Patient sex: M
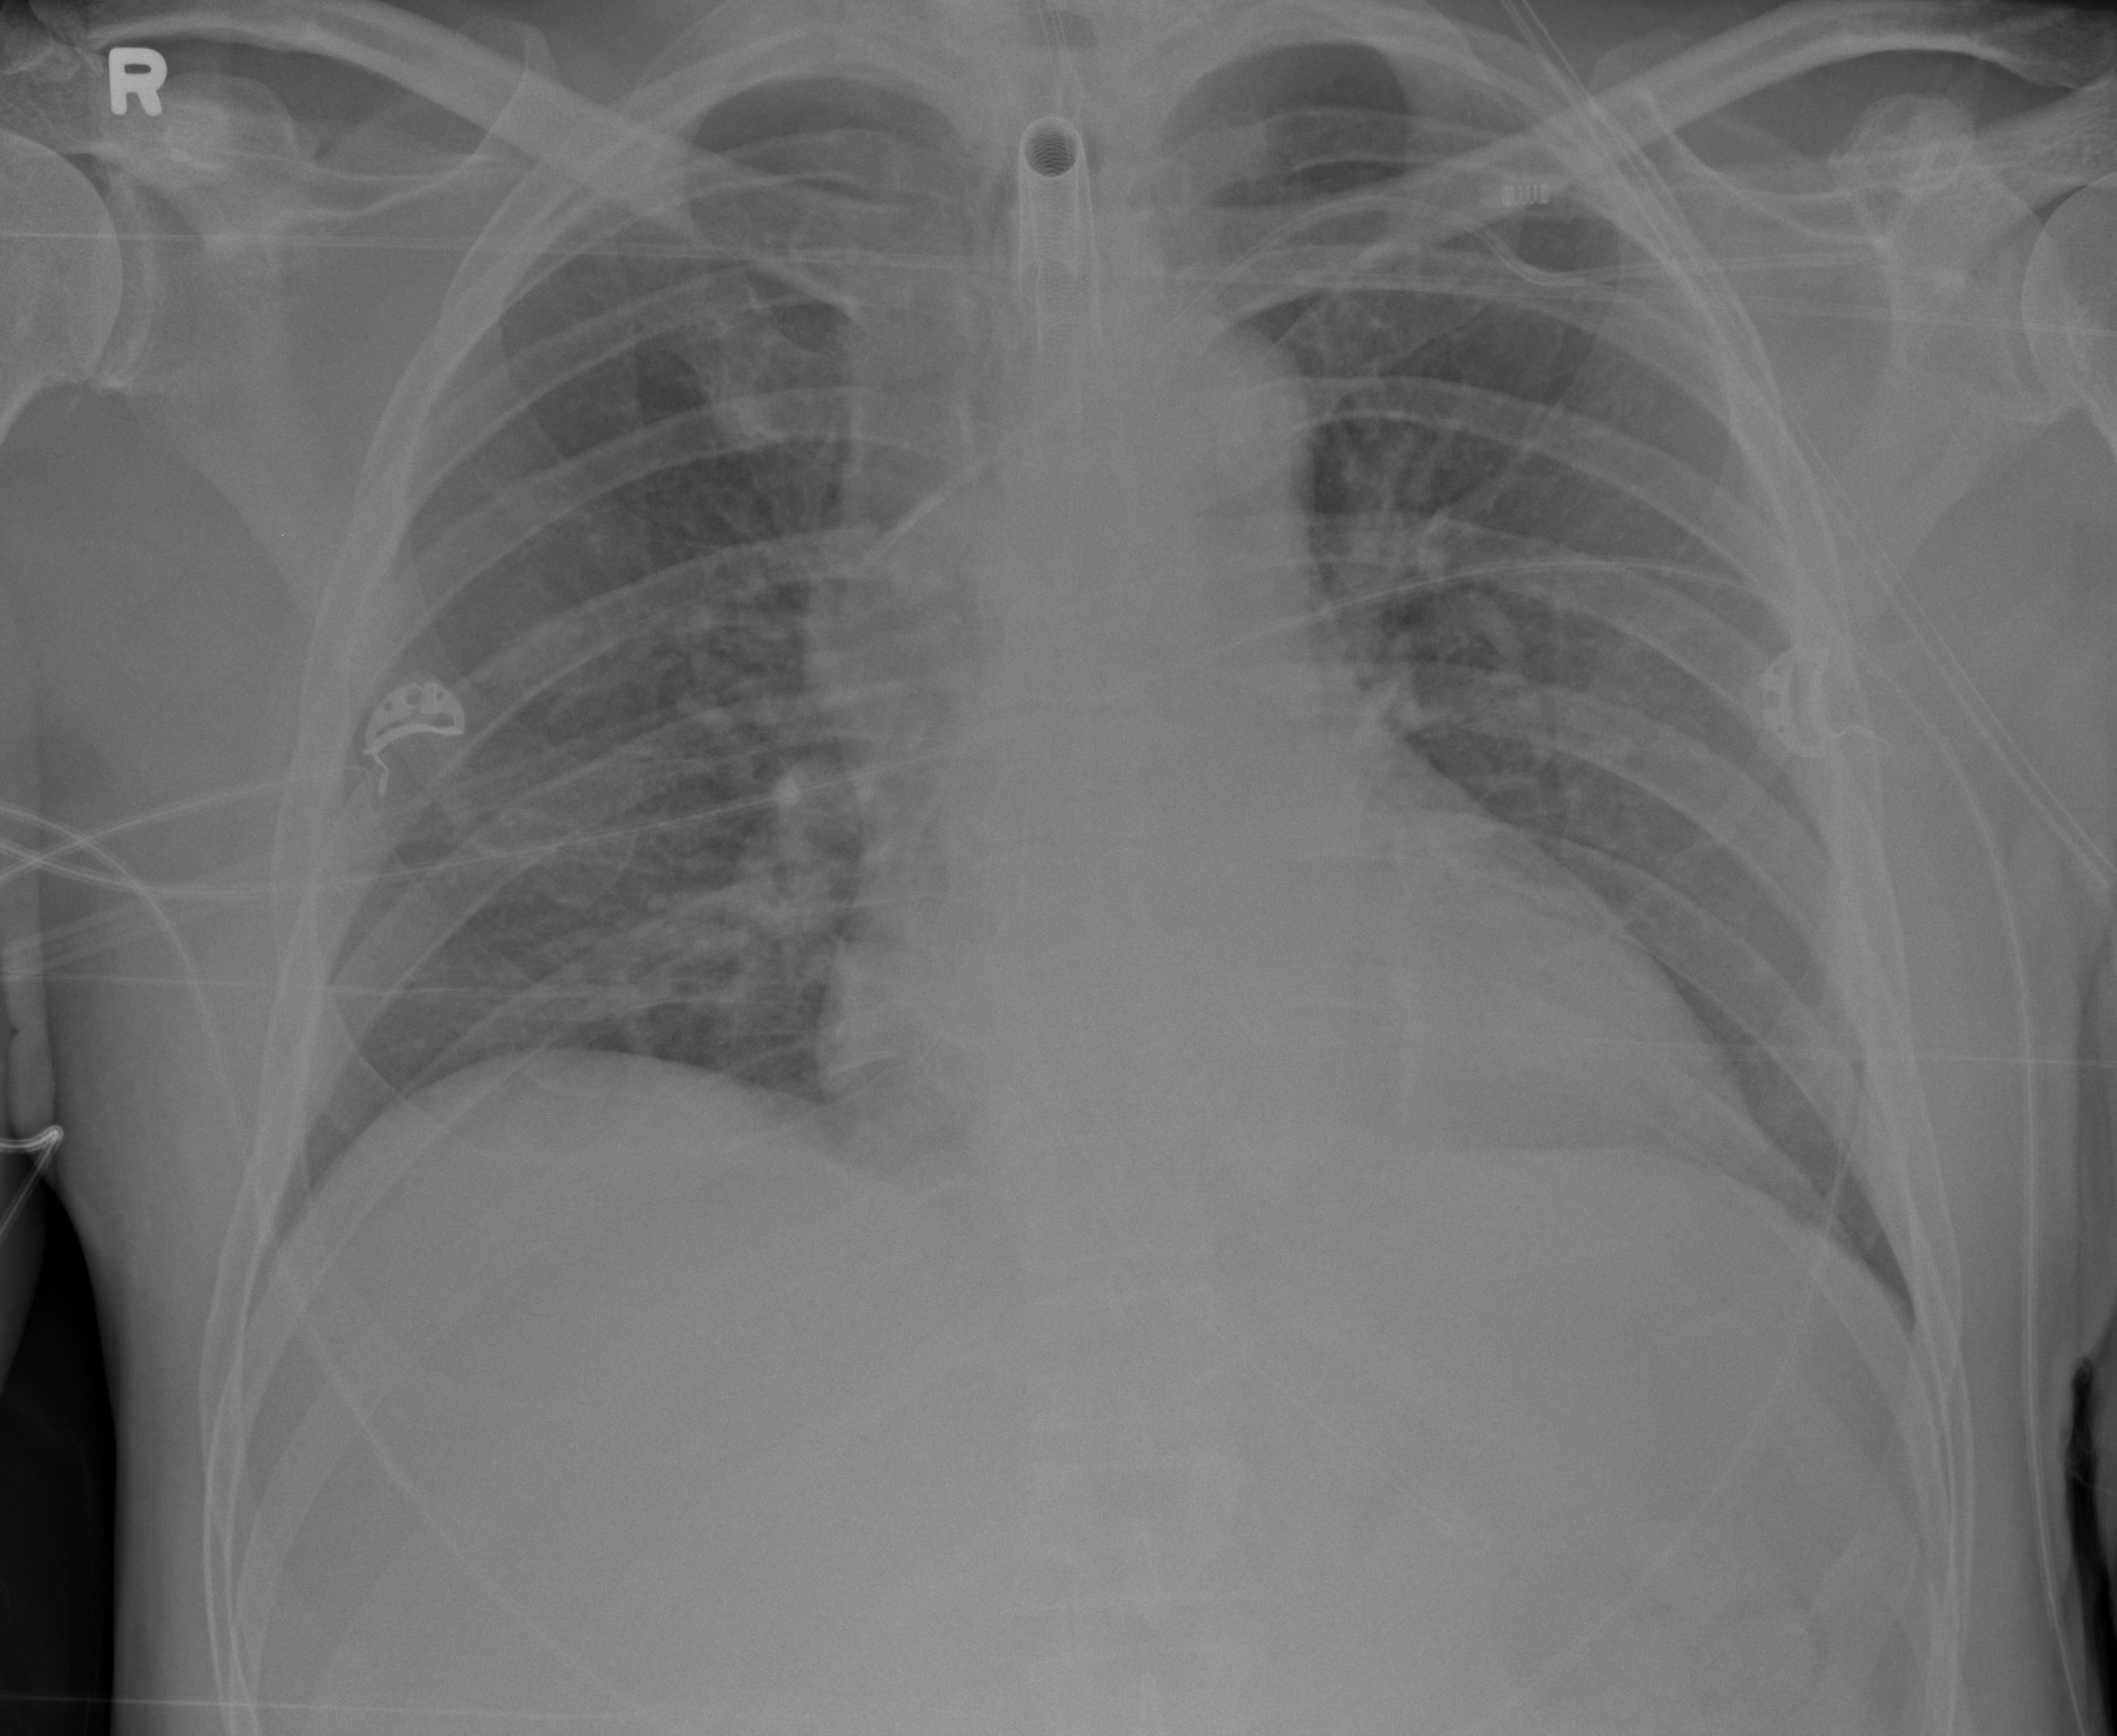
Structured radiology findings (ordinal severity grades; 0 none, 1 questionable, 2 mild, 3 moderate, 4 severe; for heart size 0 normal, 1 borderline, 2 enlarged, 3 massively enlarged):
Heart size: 1
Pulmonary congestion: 2
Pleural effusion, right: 0
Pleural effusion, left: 0
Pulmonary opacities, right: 1
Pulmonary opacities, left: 1
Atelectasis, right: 0
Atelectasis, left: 0